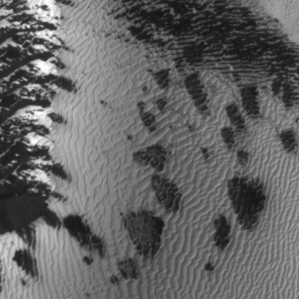
Label: frost